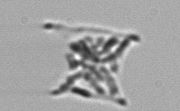
Label: Eucampia